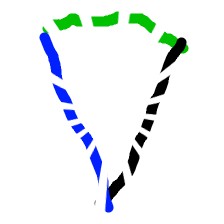
Shape: kite